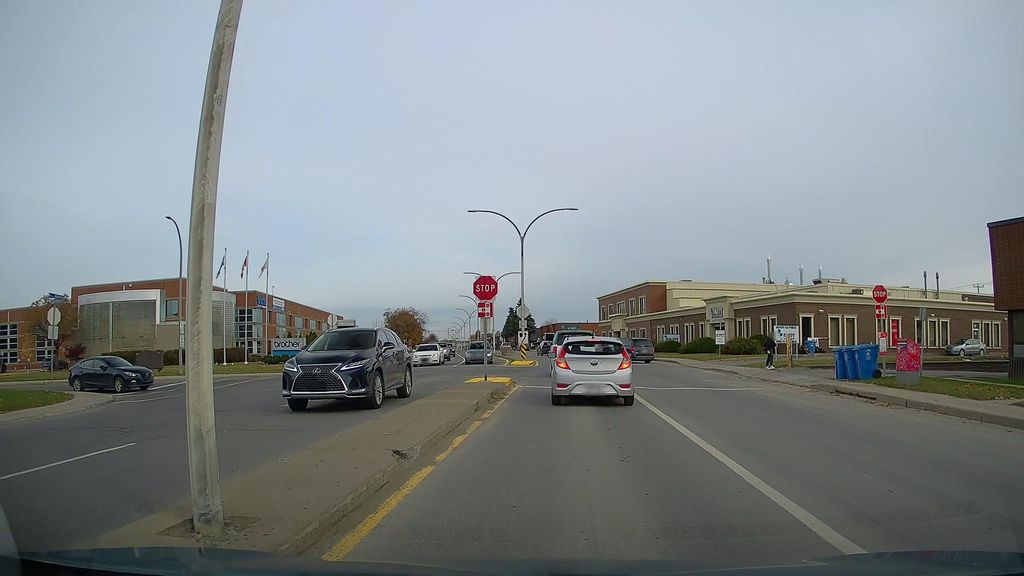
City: montreal